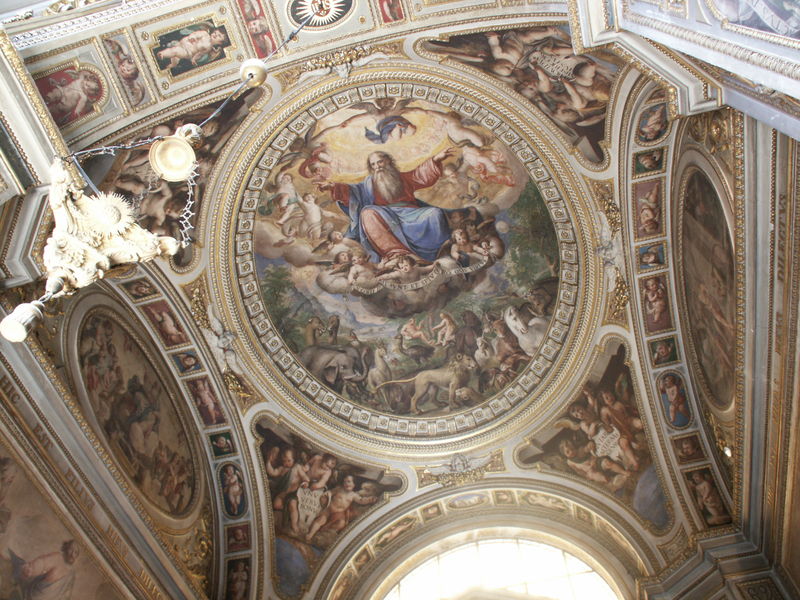
Titel: Ausstattung der dritten Kapelle auf der Nordseite in Il Gesù in Rom
Künstler: Francesco Bassano
Standort: Rom, Il Gesù (EU - I - Latium)
Schlagwörter: gott, bäume, menschen, lampe, licht, gebäude, rot, tiere, wolke, bart, barock, kirche, gold, decke, vater, kreis, oval, rund, tondo, engel, berge, kuppel, wandmalerei, leuchter, stuck, adam, eva, paradies, palast, zwickel, löwen, fresko, putten, putti, petrus, garten eden, genesis, fresco, elefanten, fenser, deckenmalerei, spruchband, noah, gottvater, deckenfresko, erschaffung, trompe l'oeil, nblau, erschaffung der erde